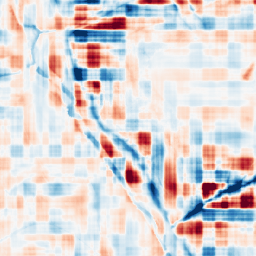
Category: wavelet
Decomposition family: wavelet_reverse_biorthogonal
Decomposition parameters: wavelet: rbio3.5
level: 5
Upsampling method: quadratic
Upsampling parameters: scale: 2
Upsampling scale: 2